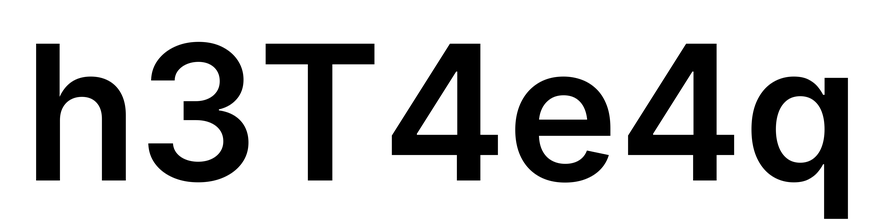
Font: Inter_SemiBold